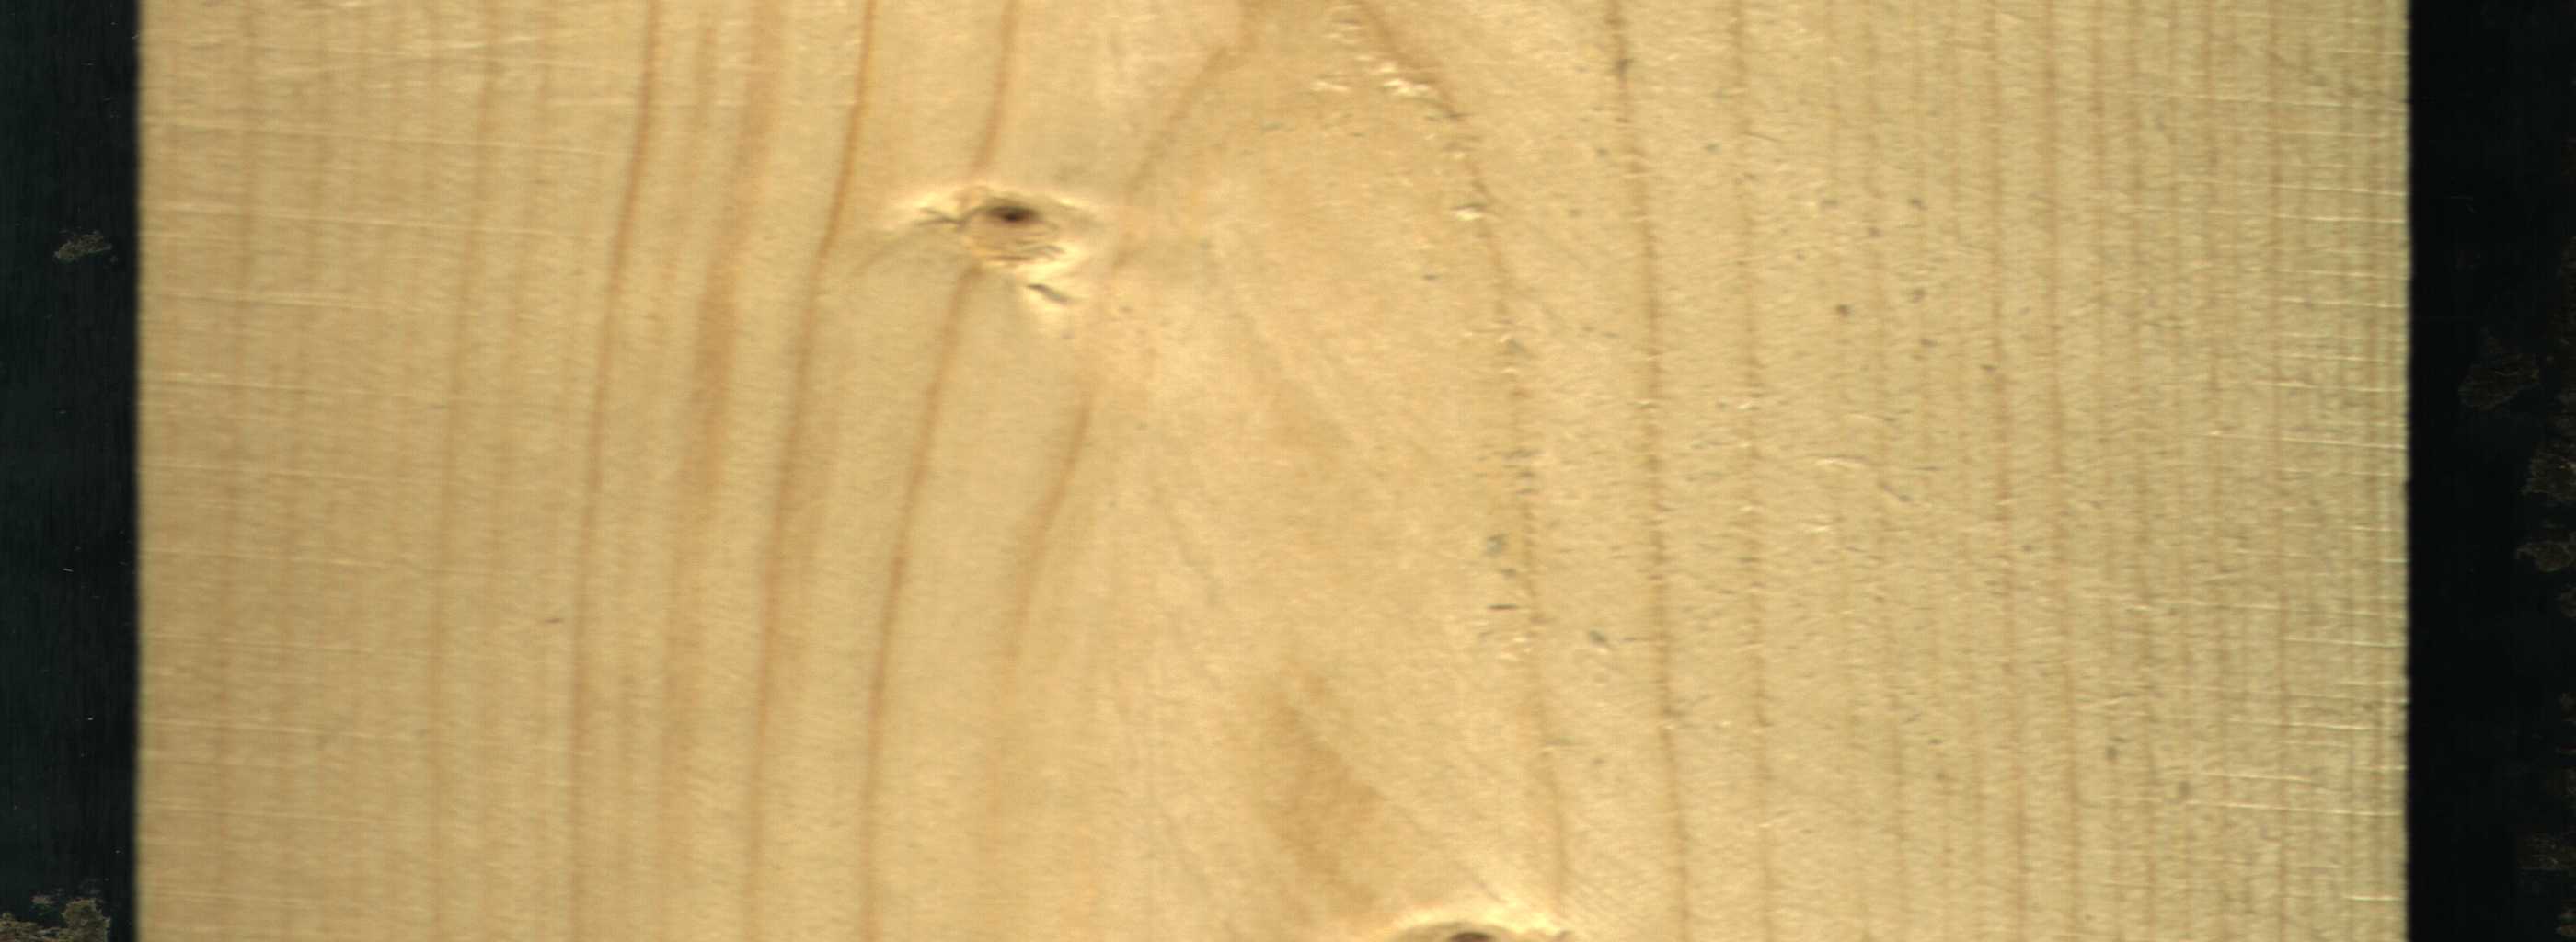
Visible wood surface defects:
Live_Knot
Live_Knot